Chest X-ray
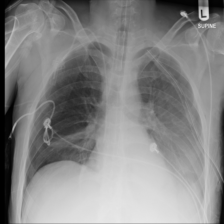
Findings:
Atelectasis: positive
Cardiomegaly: negative
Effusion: positive
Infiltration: positive
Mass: negative
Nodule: negative
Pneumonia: negative
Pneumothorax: positive
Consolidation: negative
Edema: negative
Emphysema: negative
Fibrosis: negative
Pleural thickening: positive
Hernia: negative